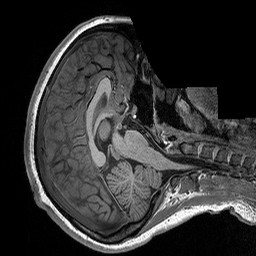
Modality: T1w
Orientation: axial
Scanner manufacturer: siemens
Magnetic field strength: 3 T
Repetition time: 2.3 s
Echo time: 0.00298 s